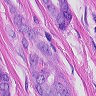
Metastatic tissue present: yes